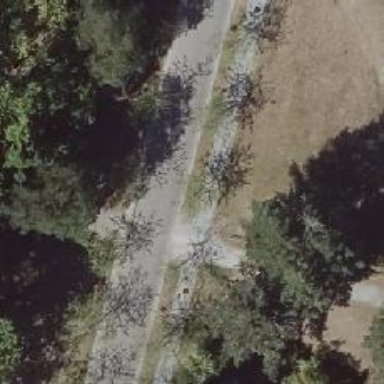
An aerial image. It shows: Avenue of deciduous broadleaved trees.